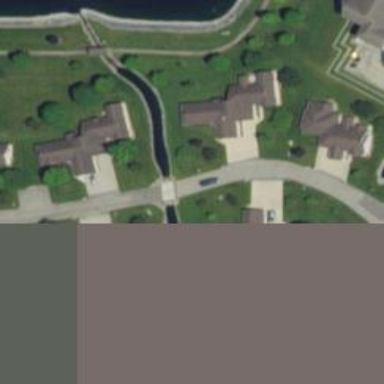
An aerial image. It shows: Residential road with bridge.